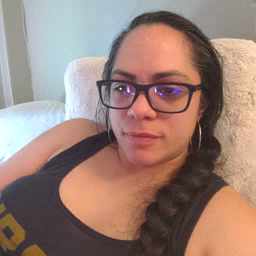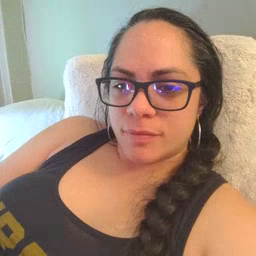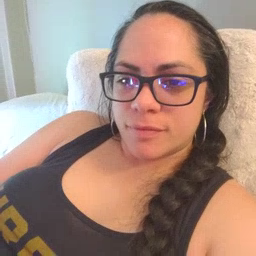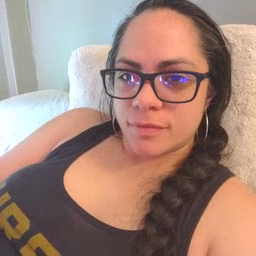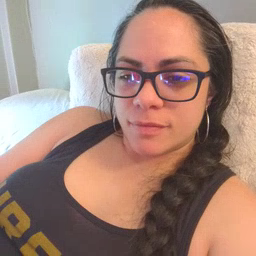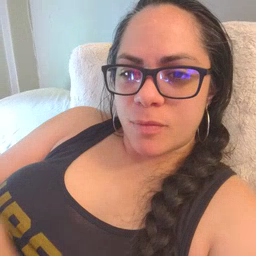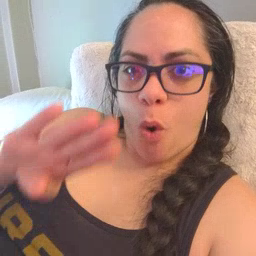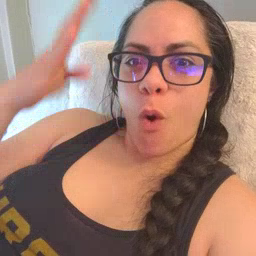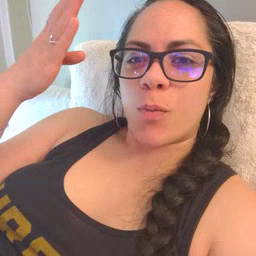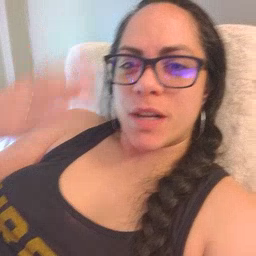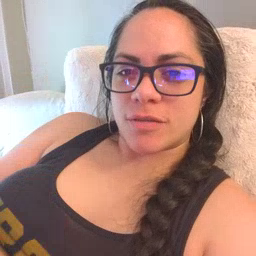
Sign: open